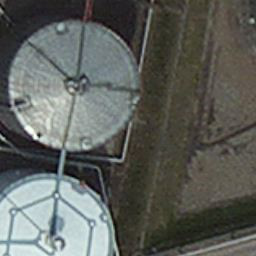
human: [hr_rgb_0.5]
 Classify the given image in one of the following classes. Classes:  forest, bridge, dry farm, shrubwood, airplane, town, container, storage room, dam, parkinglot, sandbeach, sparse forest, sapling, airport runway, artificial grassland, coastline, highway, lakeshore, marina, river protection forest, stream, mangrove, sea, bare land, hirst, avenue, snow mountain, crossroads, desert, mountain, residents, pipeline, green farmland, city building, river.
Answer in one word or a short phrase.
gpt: storage room